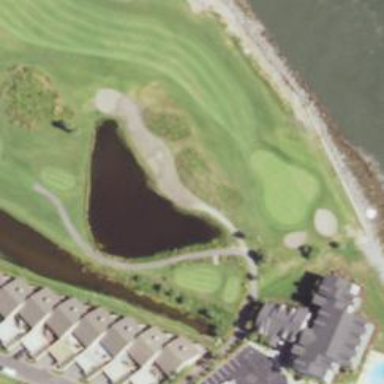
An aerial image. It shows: Sandy area is golf bunker.